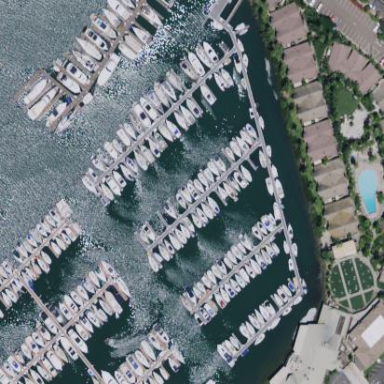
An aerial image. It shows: Marina area for leisure land.